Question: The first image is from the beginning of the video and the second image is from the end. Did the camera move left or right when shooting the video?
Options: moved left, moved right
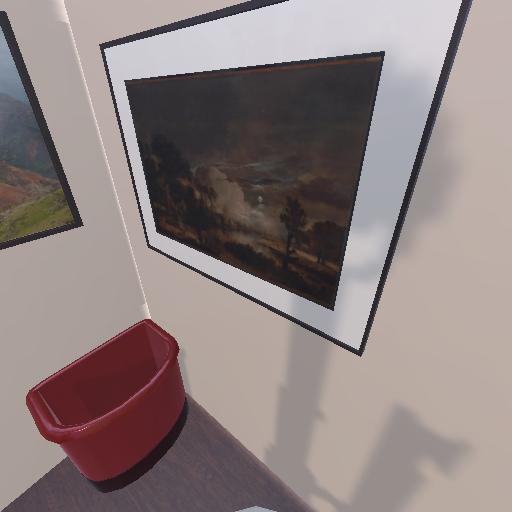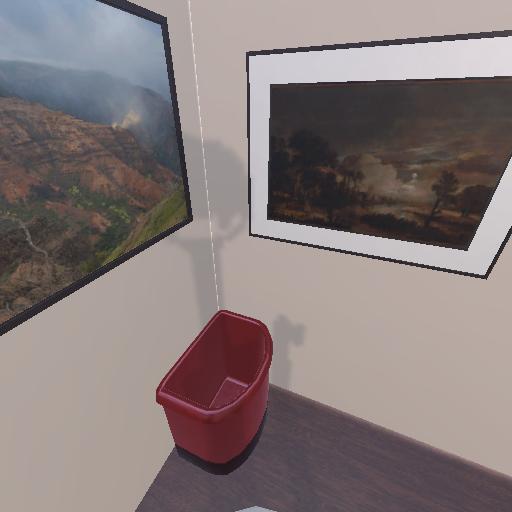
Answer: moved left